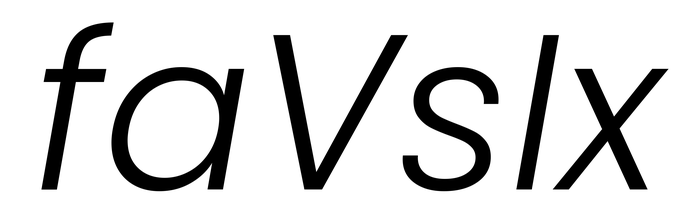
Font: Poppins-LightItalic